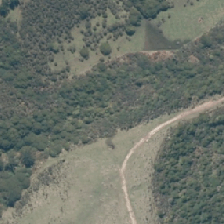
Land cover: indigenous_forest